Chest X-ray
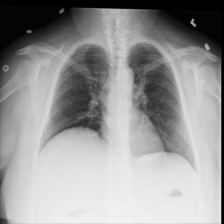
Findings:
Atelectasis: negative
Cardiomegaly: negative
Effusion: negative
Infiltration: negative
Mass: negative
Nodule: negative
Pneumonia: negative
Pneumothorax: negative
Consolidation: negative
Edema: negative
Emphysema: negative
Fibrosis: negative
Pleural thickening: negative
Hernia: negative